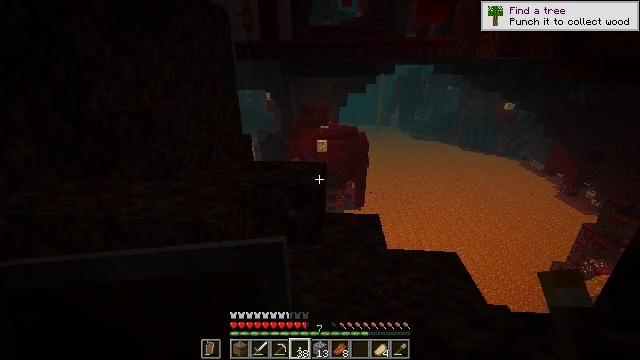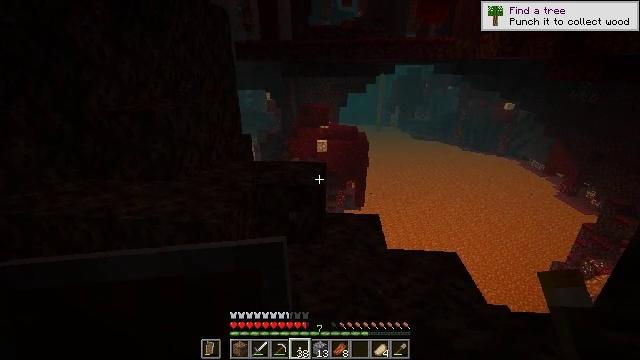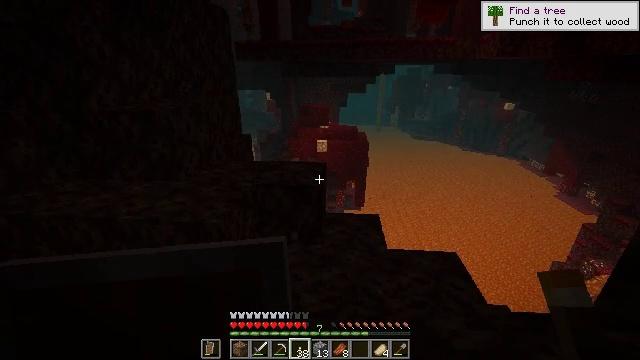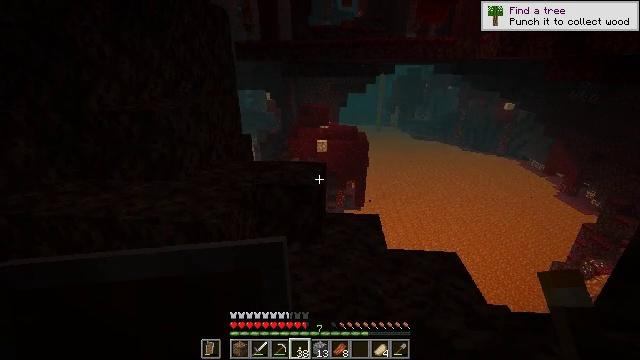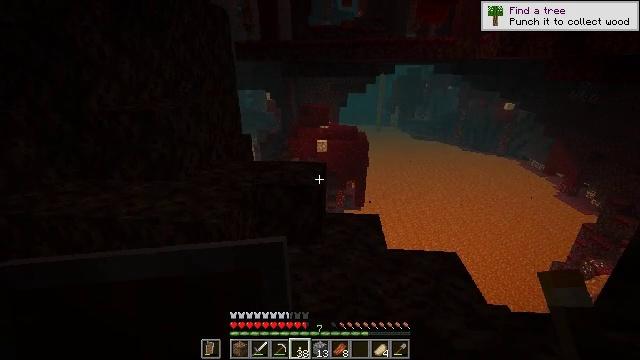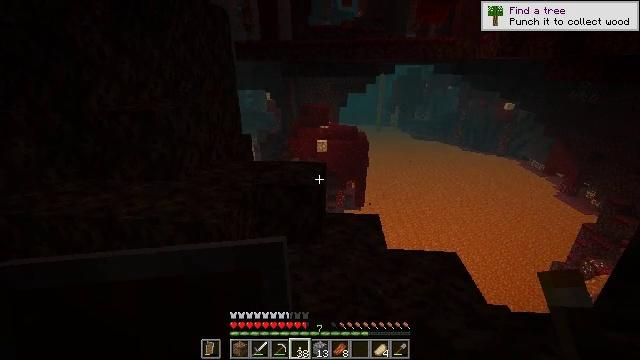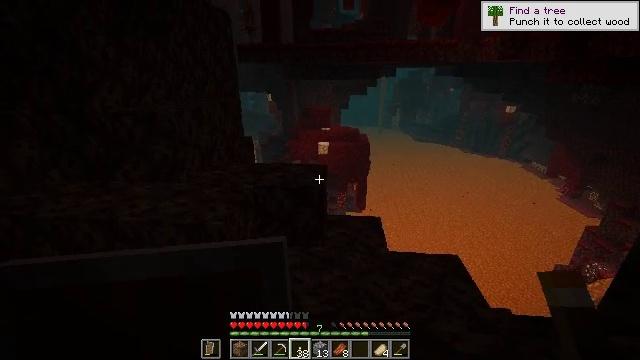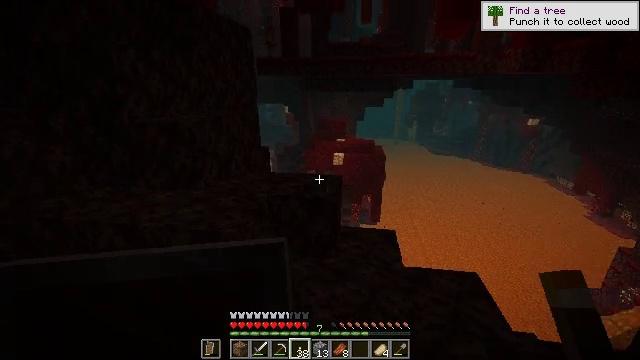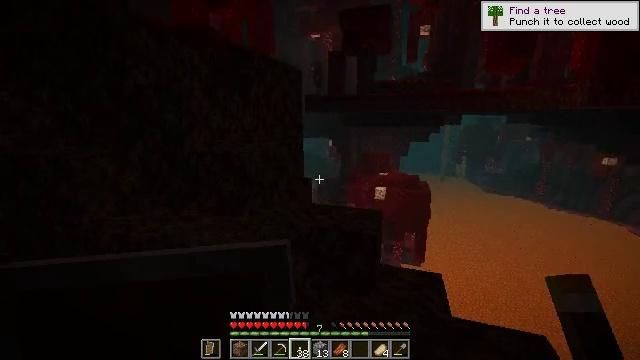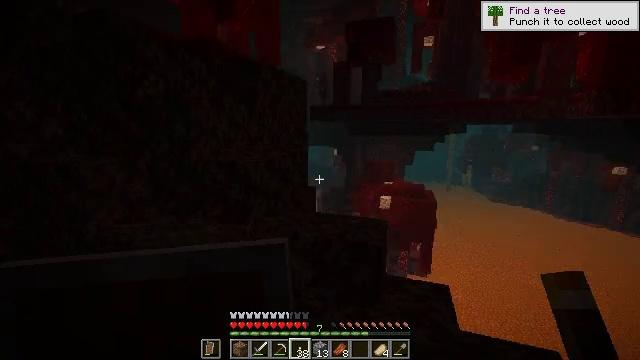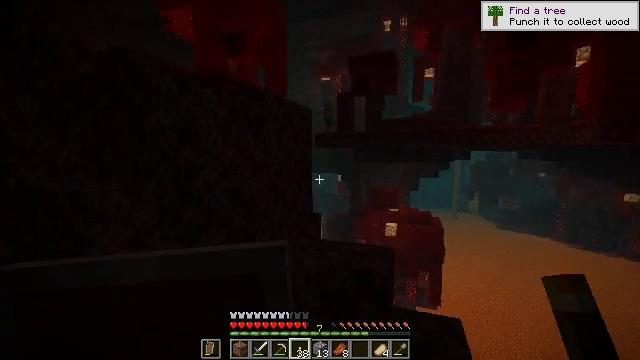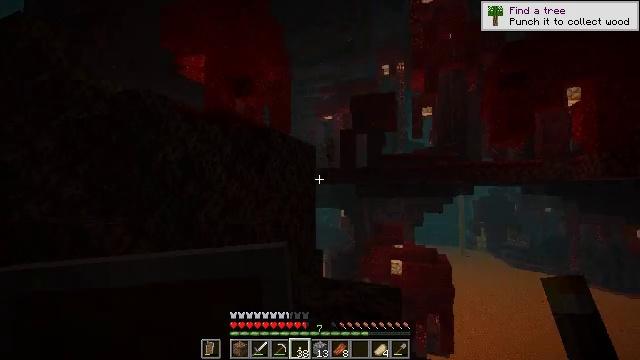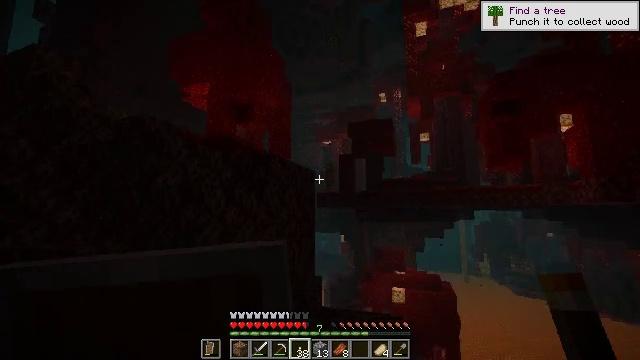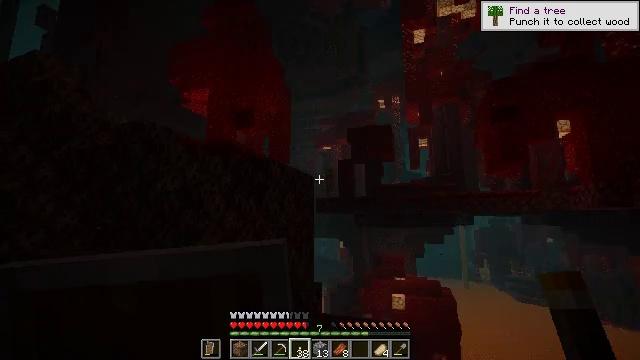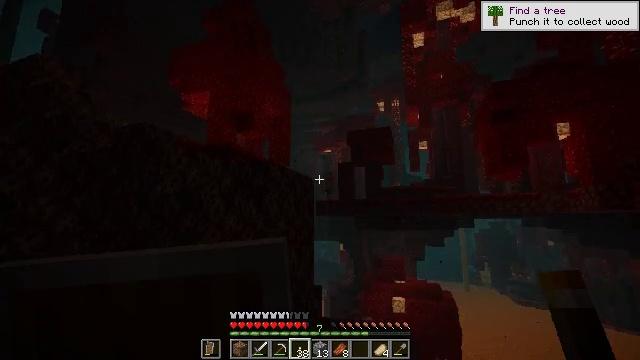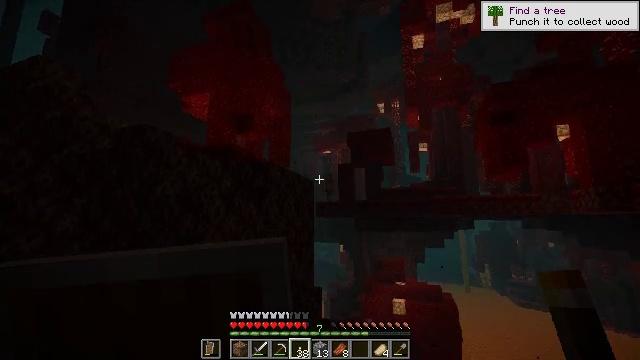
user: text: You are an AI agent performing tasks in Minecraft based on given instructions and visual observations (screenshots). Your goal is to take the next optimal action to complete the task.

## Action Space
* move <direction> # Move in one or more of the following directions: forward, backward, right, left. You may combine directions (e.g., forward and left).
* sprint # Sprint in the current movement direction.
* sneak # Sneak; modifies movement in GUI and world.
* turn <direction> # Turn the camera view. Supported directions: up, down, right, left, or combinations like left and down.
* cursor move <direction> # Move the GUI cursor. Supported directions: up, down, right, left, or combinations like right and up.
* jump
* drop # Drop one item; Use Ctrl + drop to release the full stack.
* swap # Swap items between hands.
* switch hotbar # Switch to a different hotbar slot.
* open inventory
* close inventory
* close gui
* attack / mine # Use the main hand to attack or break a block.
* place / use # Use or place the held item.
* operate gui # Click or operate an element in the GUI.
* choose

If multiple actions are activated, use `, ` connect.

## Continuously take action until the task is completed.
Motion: motion action
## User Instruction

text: Collect soul sand blocks.
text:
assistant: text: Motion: no_op
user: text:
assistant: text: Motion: no_op
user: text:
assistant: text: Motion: no_op
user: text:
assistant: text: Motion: no_op
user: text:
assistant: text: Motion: no_op
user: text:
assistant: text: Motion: no_op
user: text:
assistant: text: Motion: turn left and up
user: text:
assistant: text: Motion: turn left and up
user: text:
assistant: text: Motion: turn left and up
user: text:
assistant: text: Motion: turn left and up
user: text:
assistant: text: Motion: turn up
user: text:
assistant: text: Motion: turn up
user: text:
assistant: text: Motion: turn up
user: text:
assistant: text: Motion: no_op
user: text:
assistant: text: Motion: no_op
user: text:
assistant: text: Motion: no_op
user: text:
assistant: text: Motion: no_op
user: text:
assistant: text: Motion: no_op
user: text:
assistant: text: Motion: no_op
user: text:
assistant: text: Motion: no_op
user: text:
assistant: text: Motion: no_op
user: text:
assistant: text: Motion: no_op
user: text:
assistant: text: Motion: no_op
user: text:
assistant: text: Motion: no_op
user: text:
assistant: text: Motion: no_op
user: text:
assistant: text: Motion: no_op
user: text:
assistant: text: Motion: no_op
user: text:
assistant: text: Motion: turn left and up
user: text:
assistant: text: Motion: turn left
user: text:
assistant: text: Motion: no_op